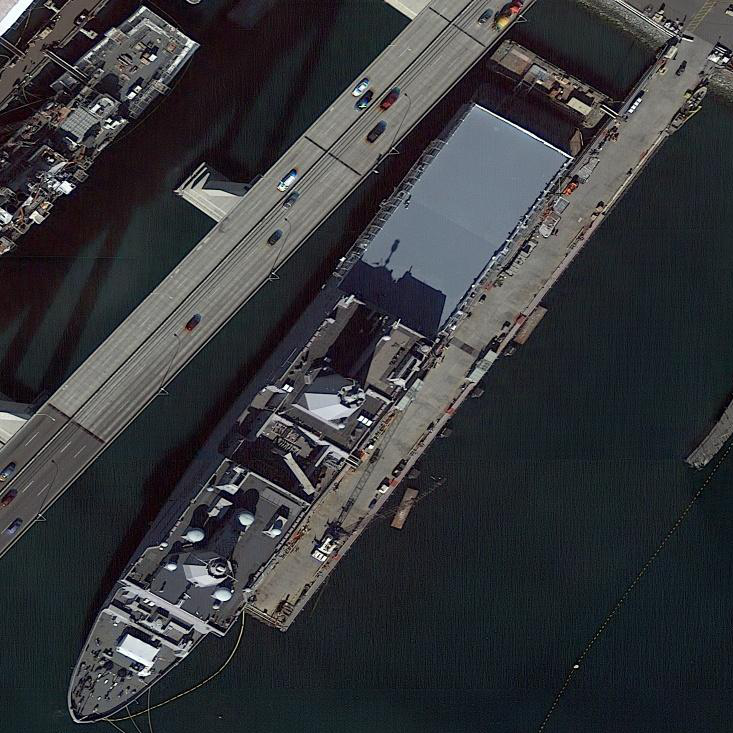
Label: San_Antonio-class_transport_dock